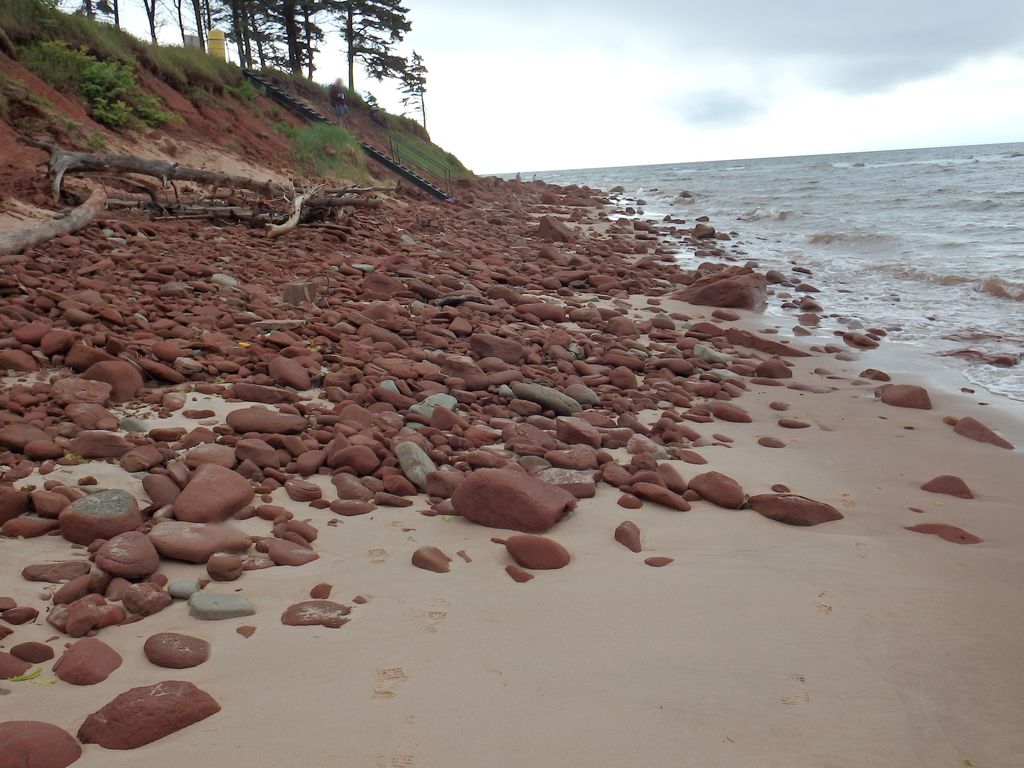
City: charlottetown